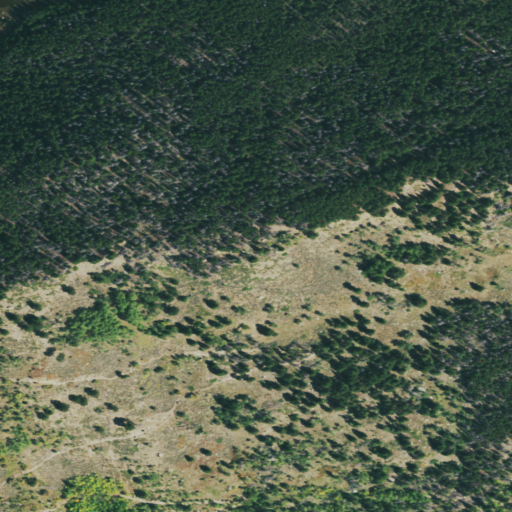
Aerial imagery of ridge(s) in Colorado named Bierstadt Moraine containing evergreen forest, shrub, and open water